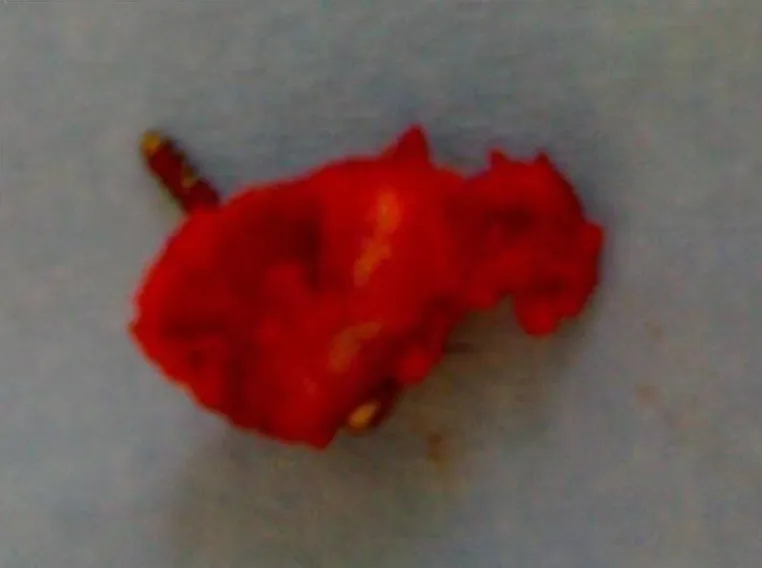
Removed bone fragment.
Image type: medical_photograph (other_medical_photograph)